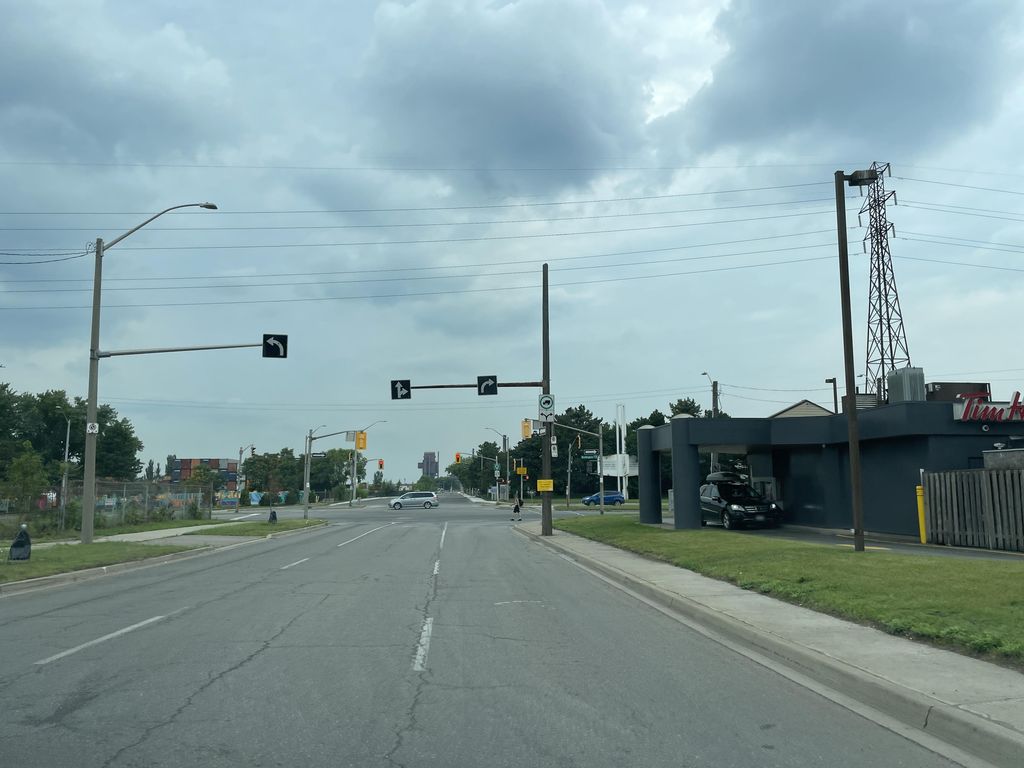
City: hamilton